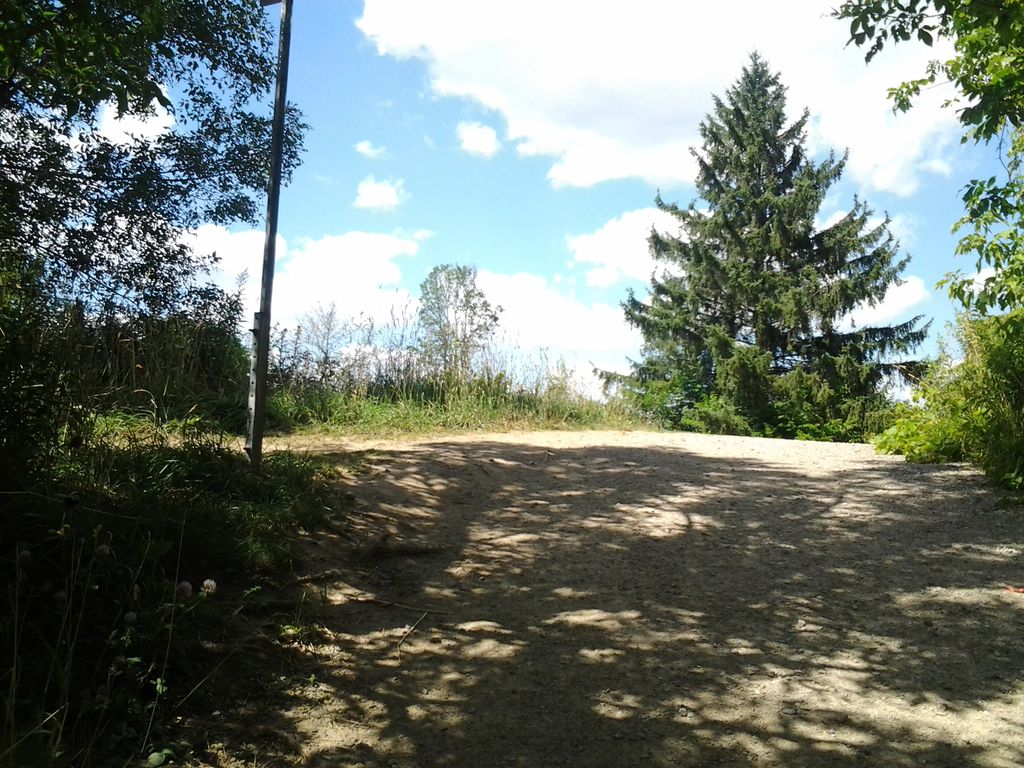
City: hamilton